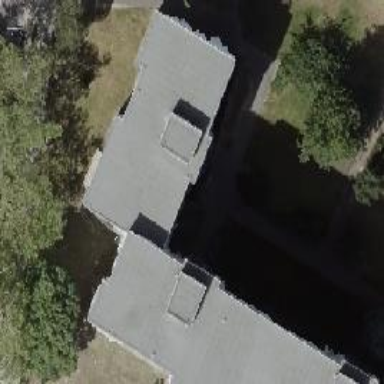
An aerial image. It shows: Apartment building with flat roof.